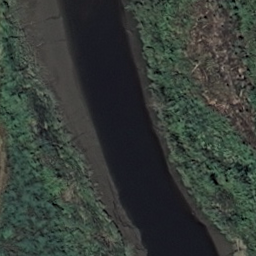
Label: river